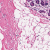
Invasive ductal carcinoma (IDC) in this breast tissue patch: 0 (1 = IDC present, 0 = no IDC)